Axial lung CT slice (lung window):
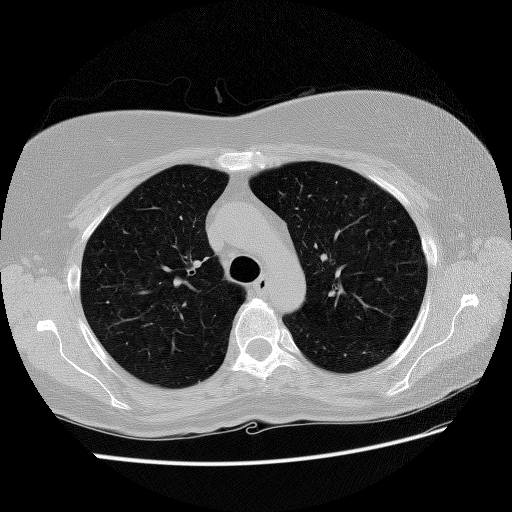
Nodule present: no